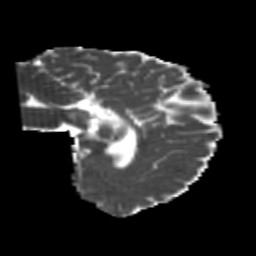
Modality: MD
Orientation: sagittal
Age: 20
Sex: male
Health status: healthy
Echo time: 0.074 s